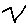
Label: zigzag